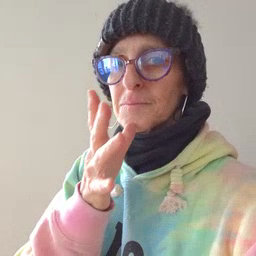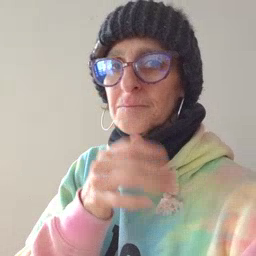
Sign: mom